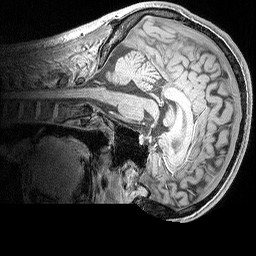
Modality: MP2RAGE
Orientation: sagittal
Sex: male
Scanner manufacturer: siemens
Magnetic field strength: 3 T
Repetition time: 5 s
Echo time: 0.00292 s